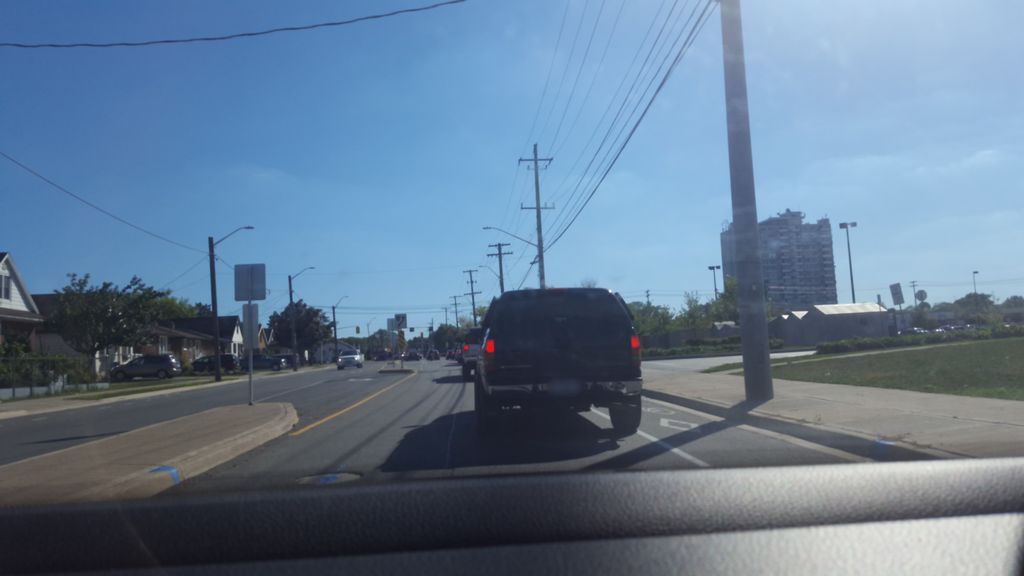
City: hamilton